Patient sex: F
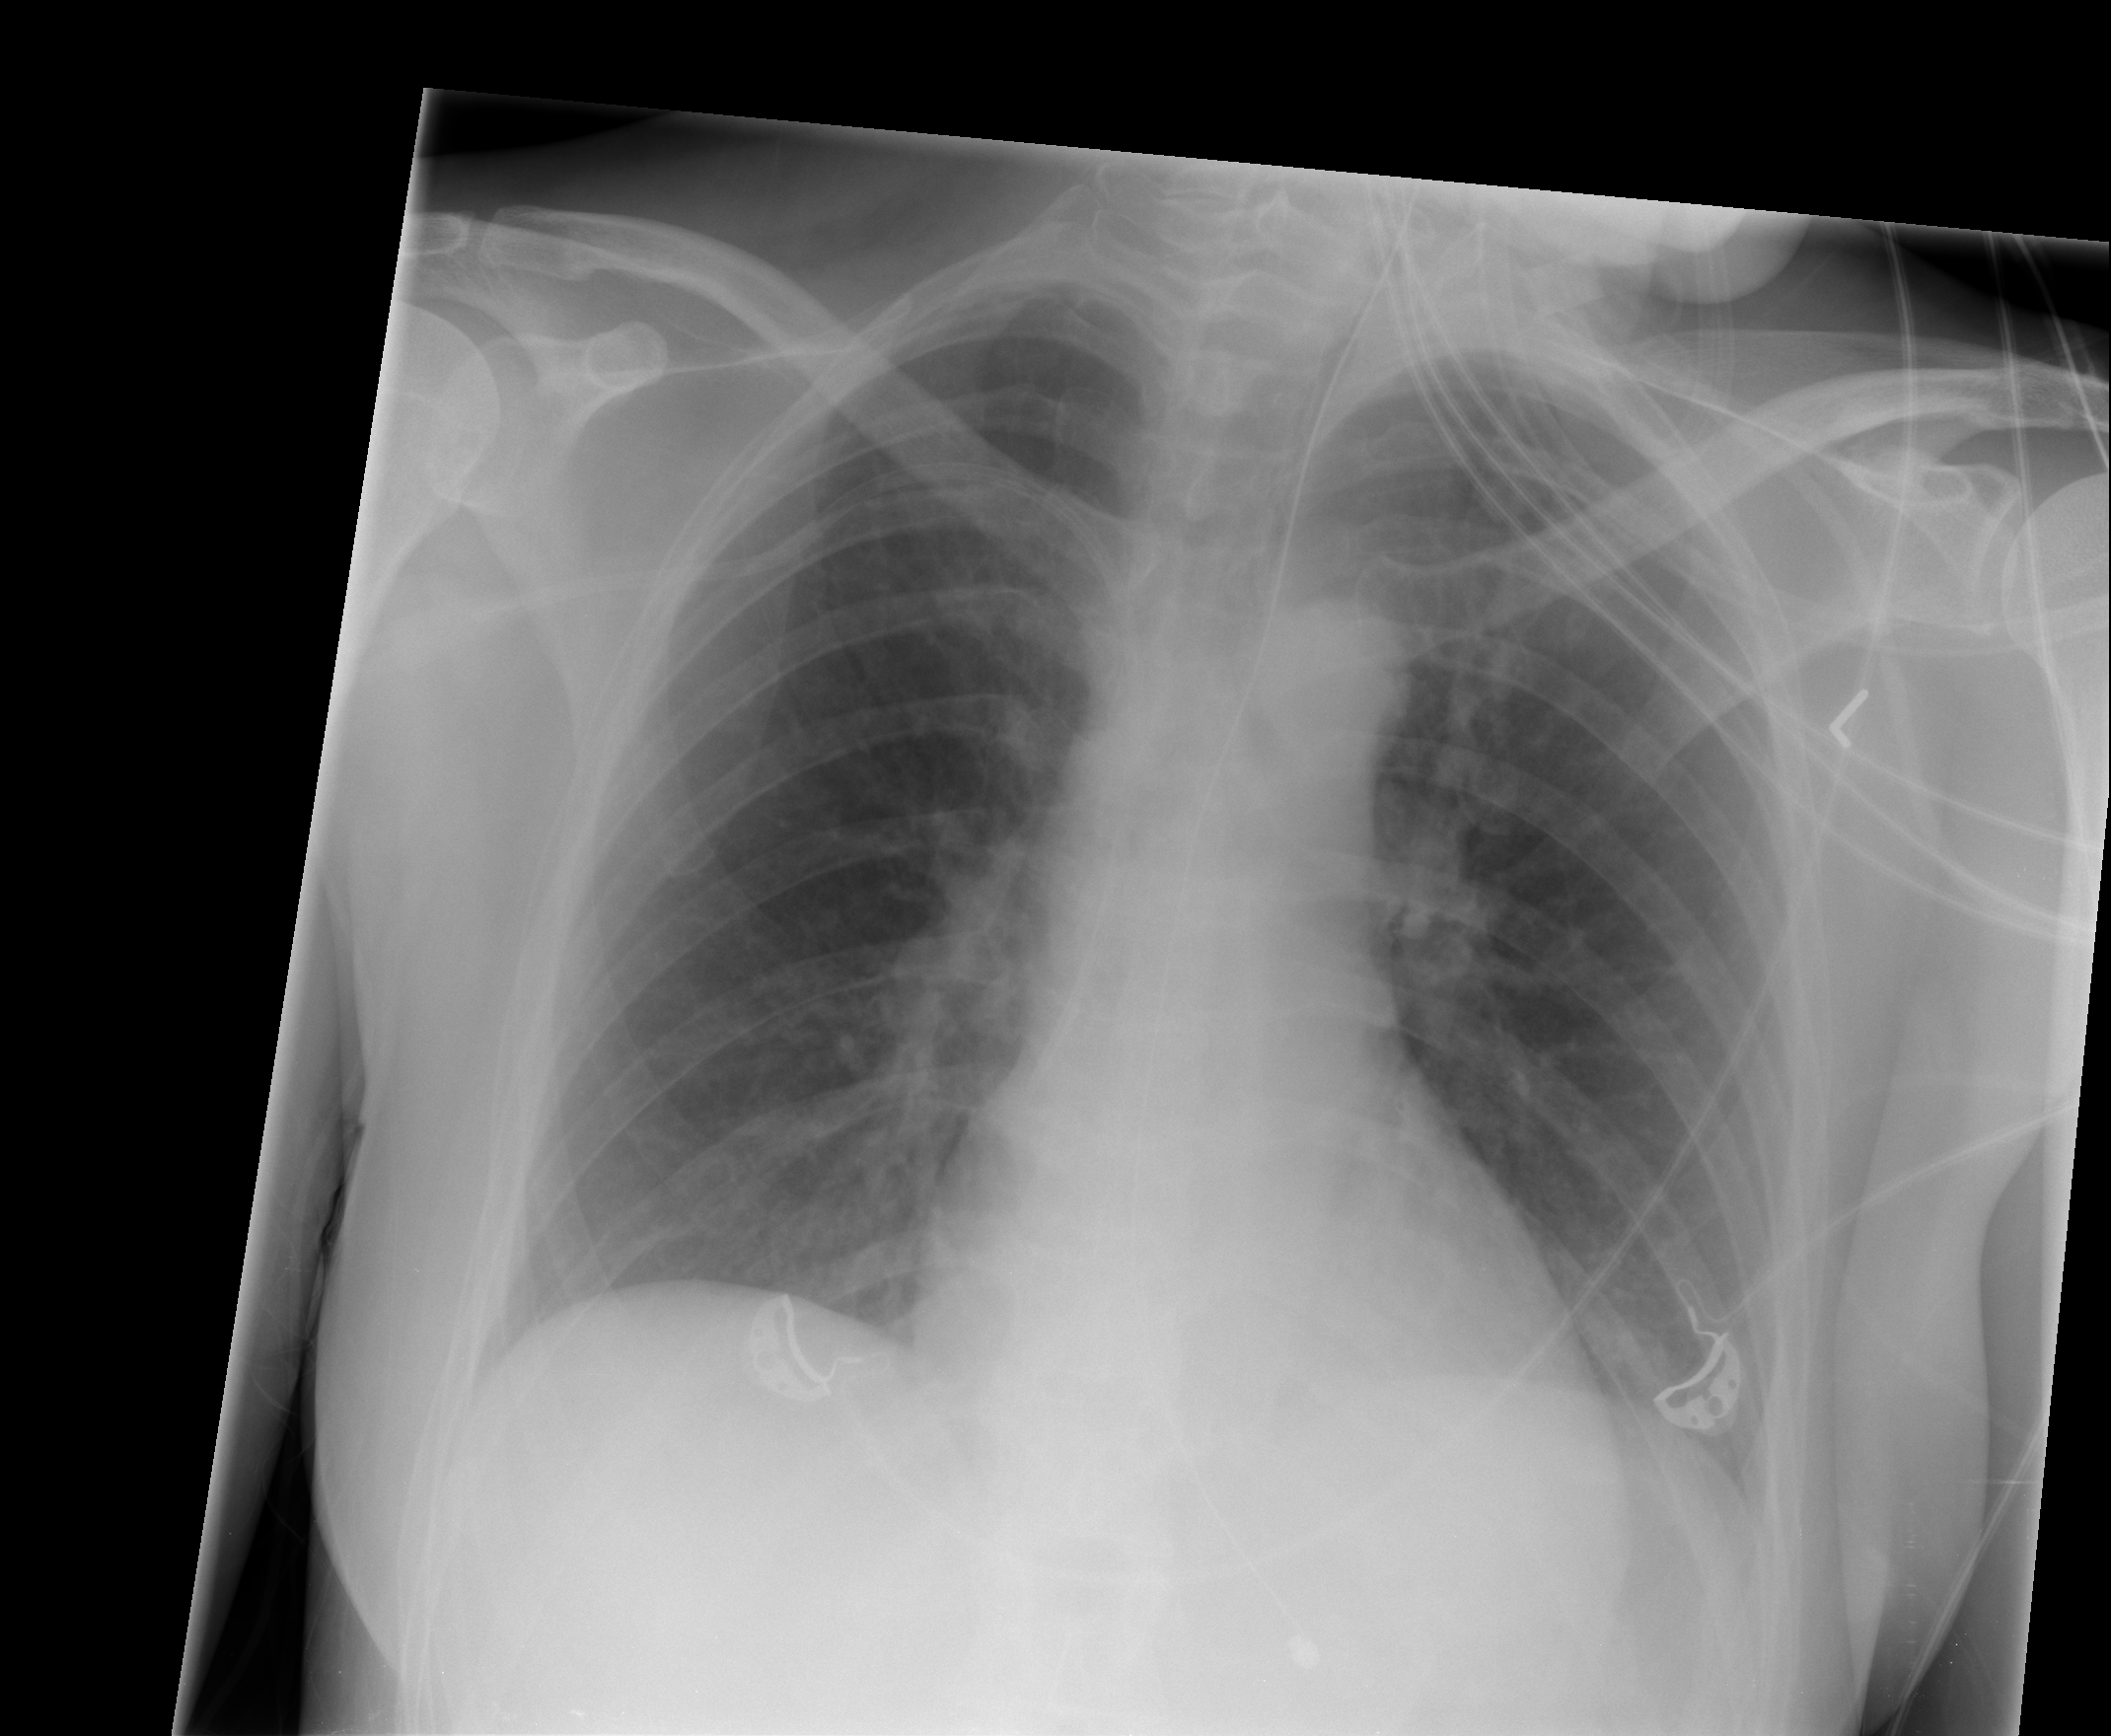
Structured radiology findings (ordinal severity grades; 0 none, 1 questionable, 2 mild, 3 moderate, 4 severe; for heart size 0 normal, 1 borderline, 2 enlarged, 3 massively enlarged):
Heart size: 0
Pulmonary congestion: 1
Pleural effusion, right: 0
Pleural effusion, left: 1
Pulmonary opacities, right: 0
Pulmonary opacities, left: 0
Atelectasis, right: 0
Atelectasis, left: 2